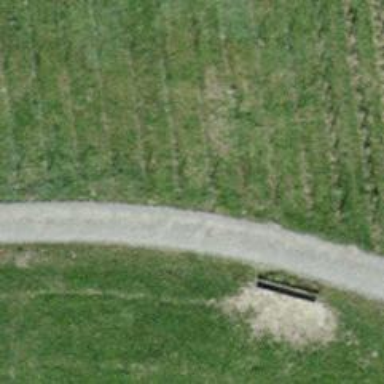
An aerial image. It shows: Track with fine gravel surface. The track has grade2 tracktype.